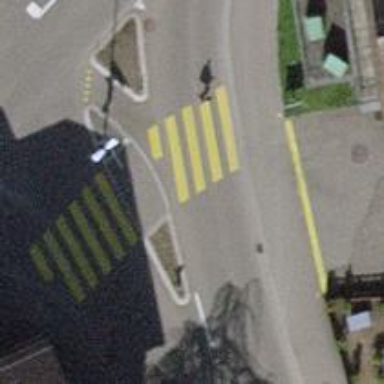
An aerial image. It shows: Marked pedestrian crossing with zebra designation and central island.